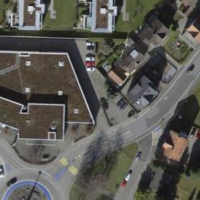
EUNIS habitat code: 54
Species observed at this site:
Echium vulgare